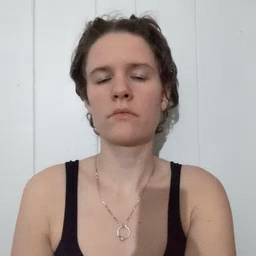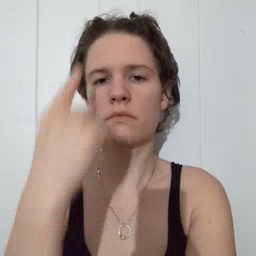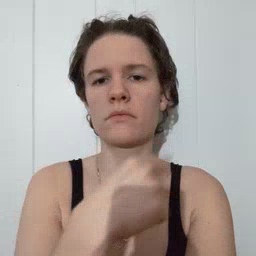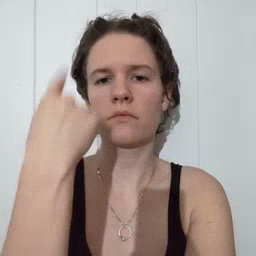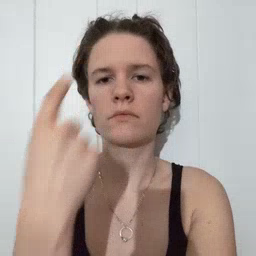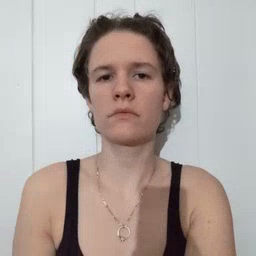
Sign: face